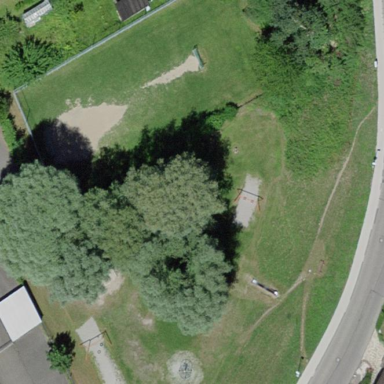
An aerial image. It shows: Playground area for leisure activities on the land.